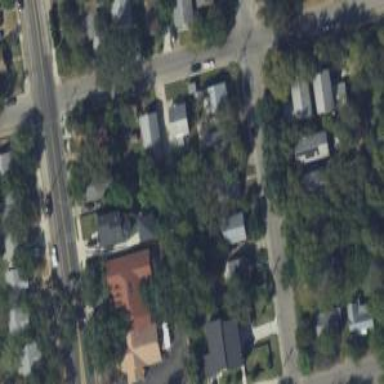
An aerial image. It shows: Neighborhood.